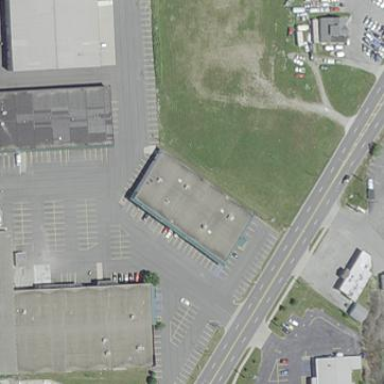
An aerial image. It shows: Retail building.